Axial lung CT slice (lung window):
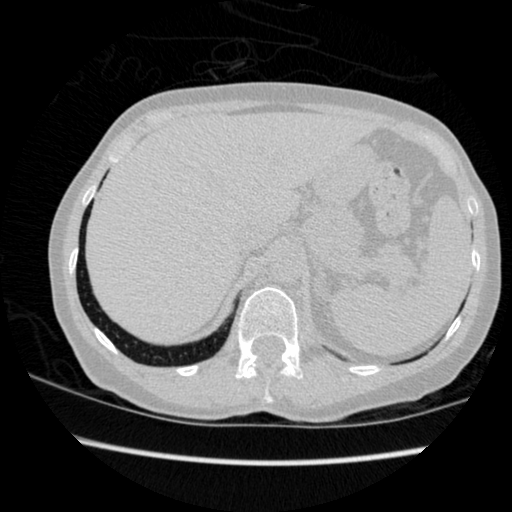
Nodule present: no